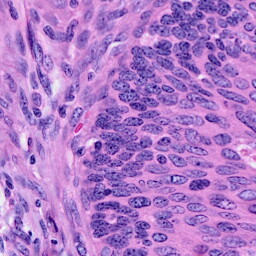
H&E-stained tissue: Cervix